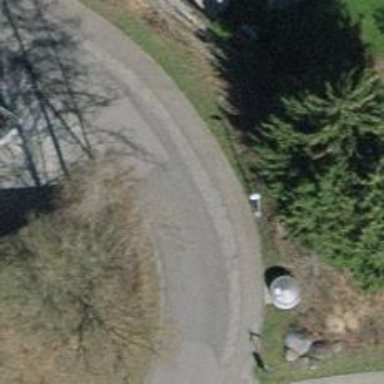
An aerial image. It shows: Residential road with no sidewalk.